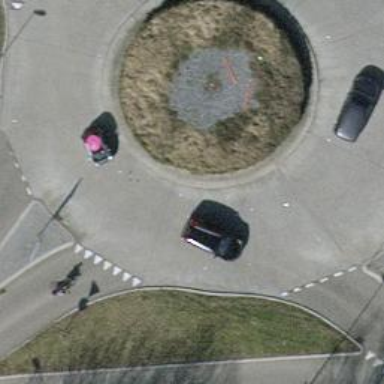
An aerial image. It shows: Secondary road with concrete surface that forms roundabout at the junction.